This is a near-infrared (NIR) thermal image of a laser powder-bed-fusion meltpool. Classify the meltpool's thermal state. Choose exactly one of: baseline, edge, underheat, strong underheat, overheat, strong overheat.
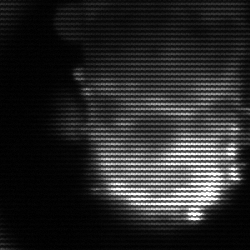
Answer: baseline